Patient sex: M
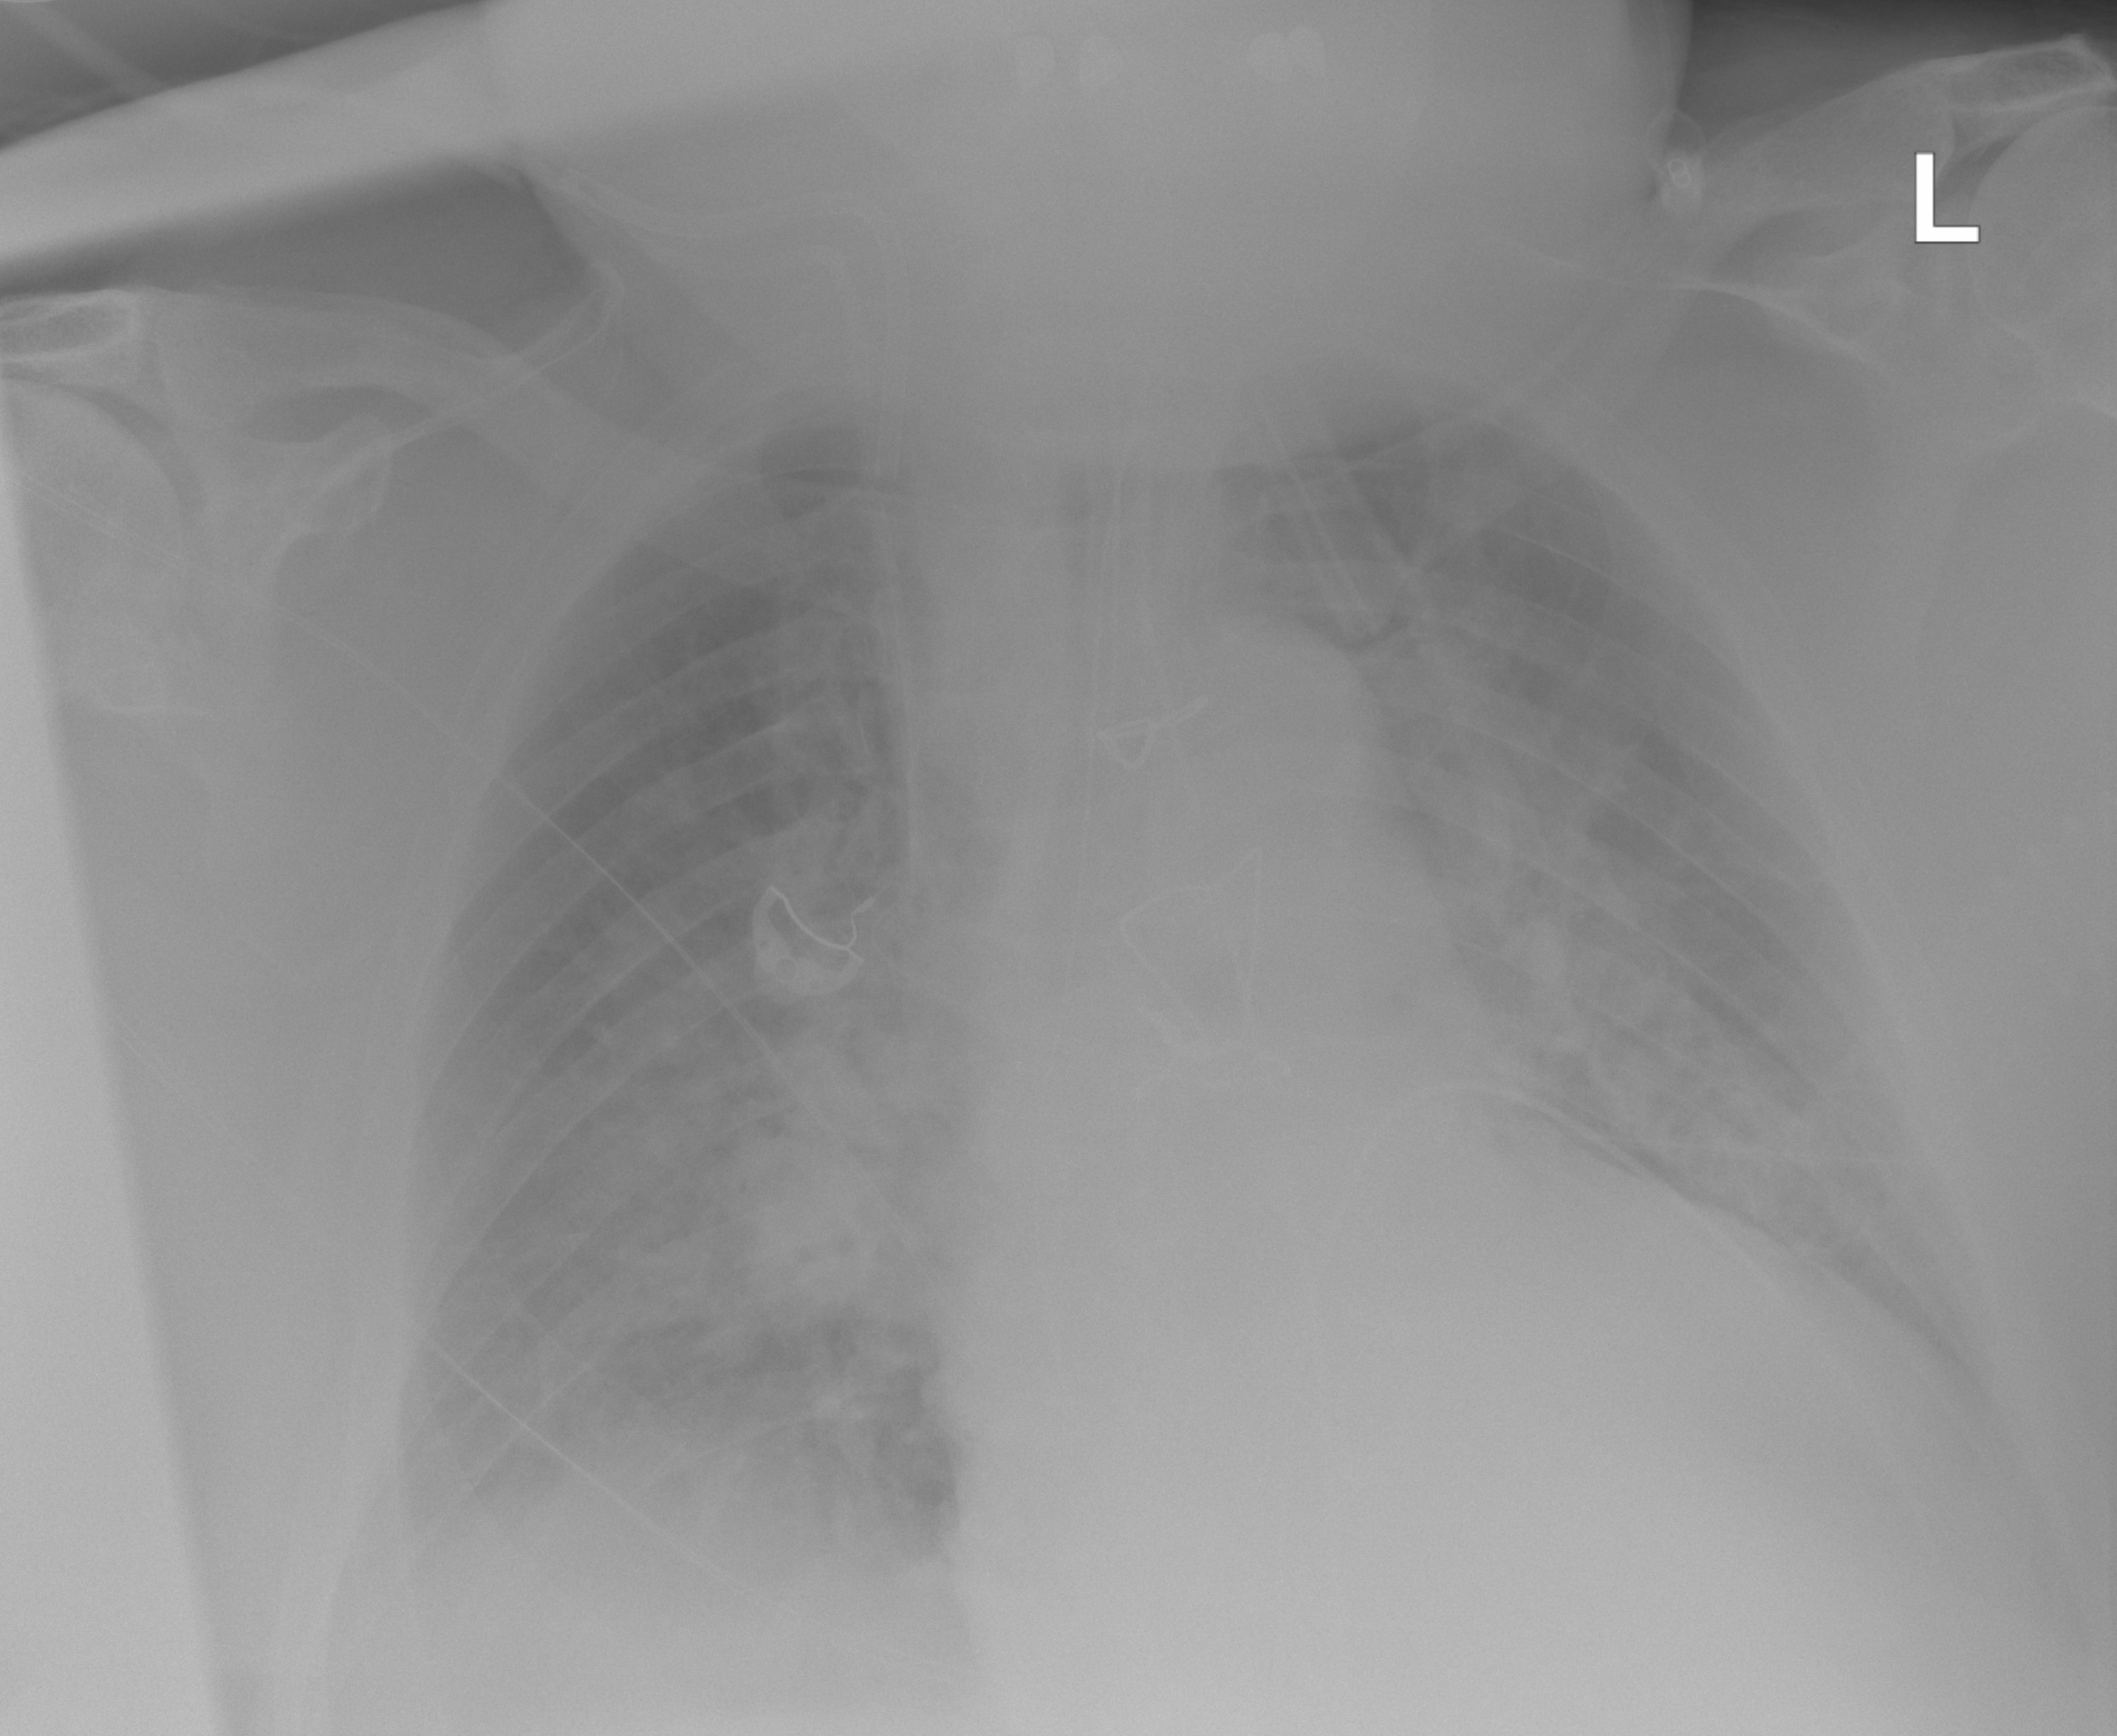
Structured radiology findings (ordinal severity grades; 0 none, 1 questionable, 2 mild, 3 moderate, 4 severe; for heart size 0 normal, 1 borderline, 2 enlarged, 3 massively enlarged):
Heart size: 2
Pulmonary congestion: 3
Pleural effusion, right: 2
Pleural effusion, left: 2
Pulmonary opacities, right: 2
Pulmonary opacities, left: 2
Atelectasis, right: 3
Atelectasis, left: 2